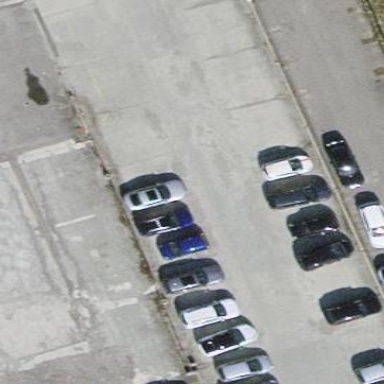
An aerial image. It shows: Parking area with unpaved surface.